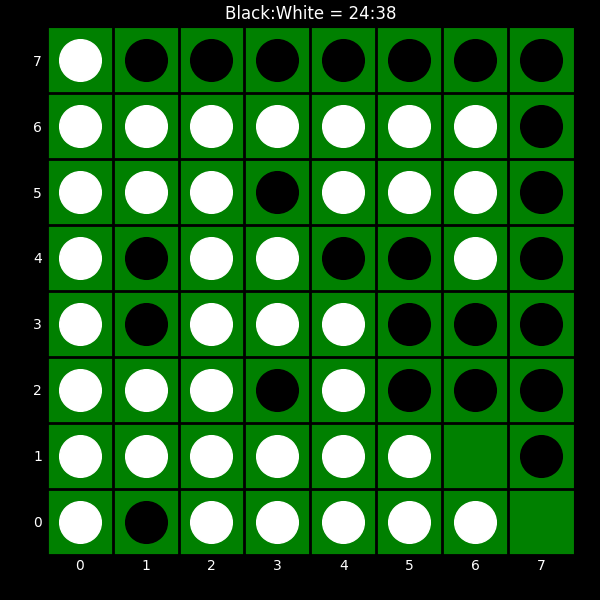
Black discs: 24
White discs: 38